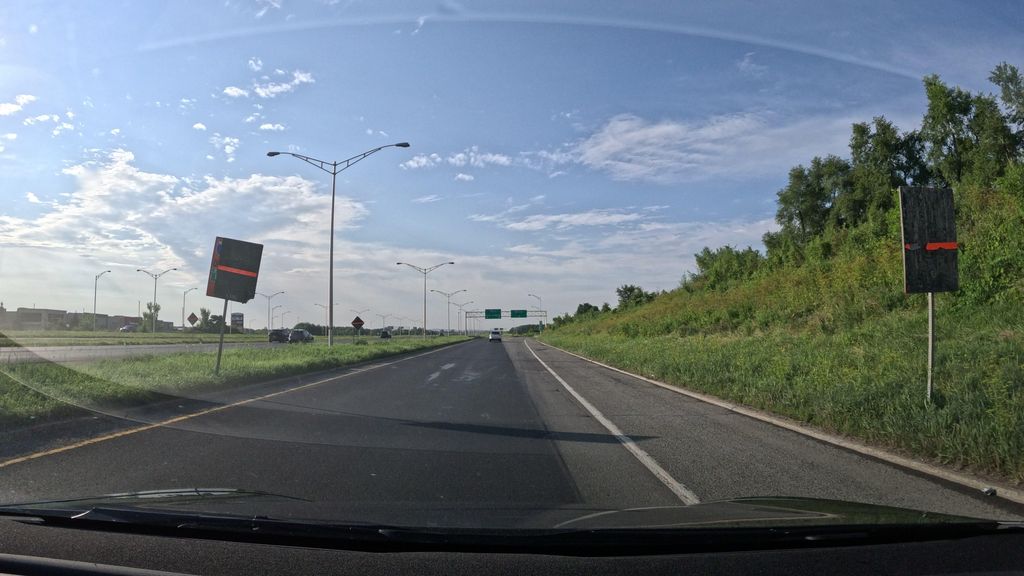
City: montreal